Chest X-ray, PA view. Patient: 34 years old, sex M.
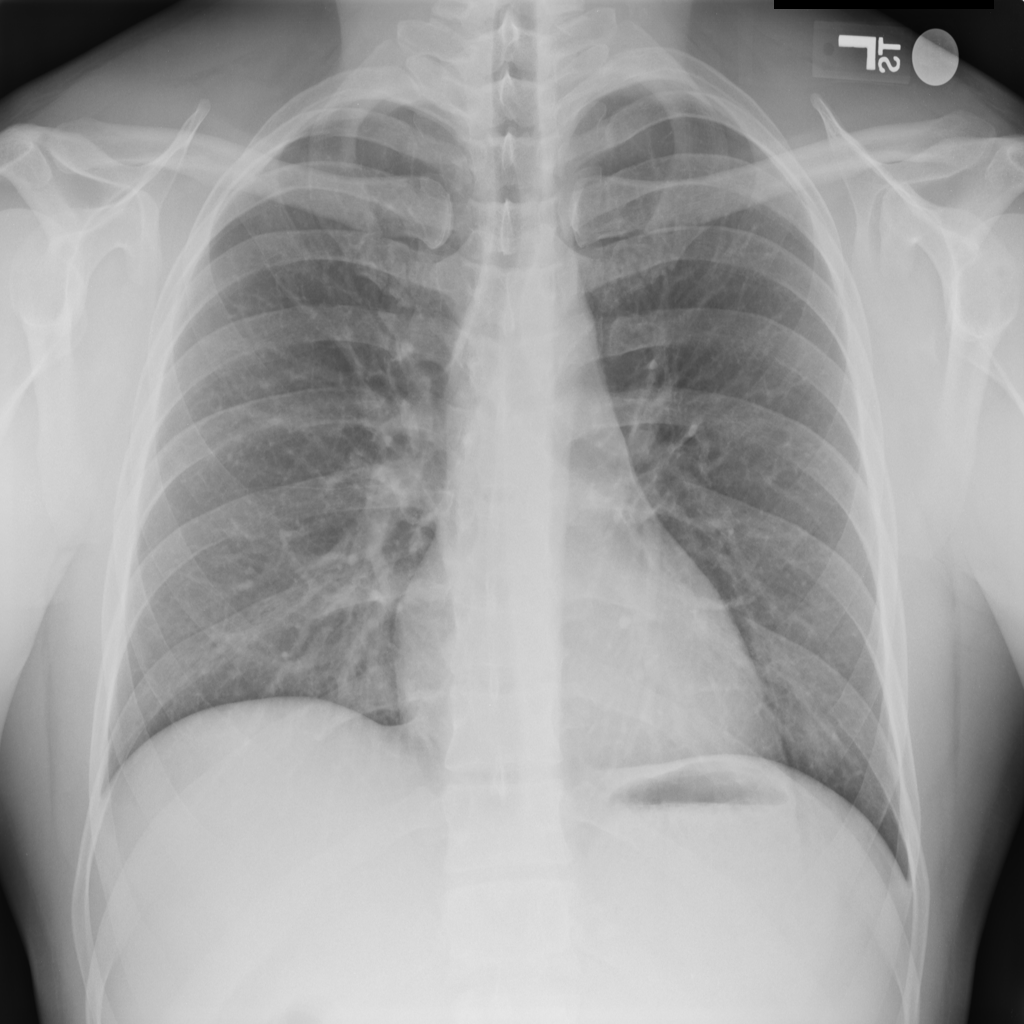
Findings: No Finding